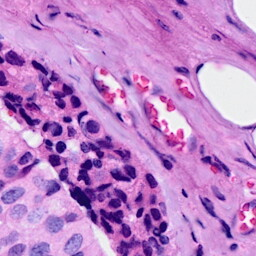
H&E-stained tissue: Breast